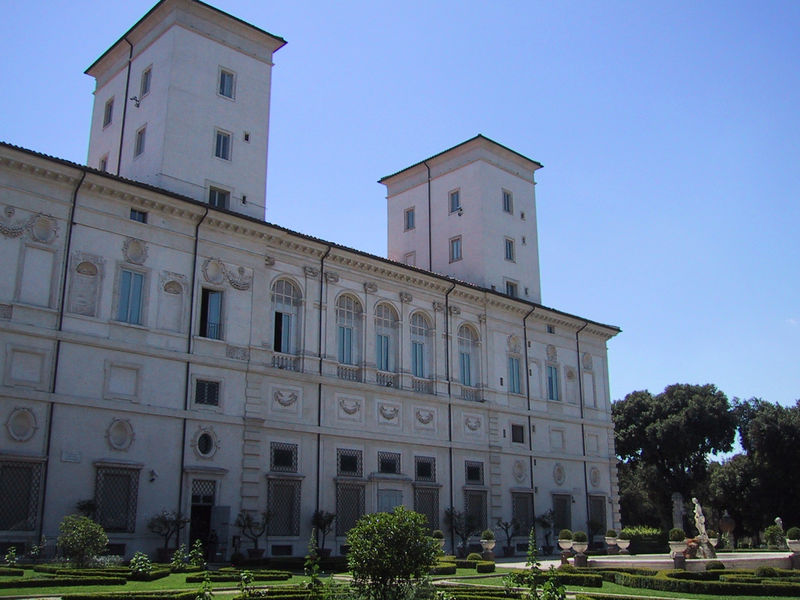
Titel: Rom, Villa Borghese
Standort: Rom, Villa Borghese (EU - I - Latium)
Schlagwörter: baum, himmel, weiß, bäume, grün, fenster, frankreich, tür, gebäude, haus, park, parkanlage, schloss, büsche, garten, skulptur, balkon, sommer, fassade, italien, pilaster, stuck, vasen, türme, palazzo, statuen, blauer himmel, achsial, schlossanlage, gartenanlage, hohe fenster, ziersträucher, fensterarkaden